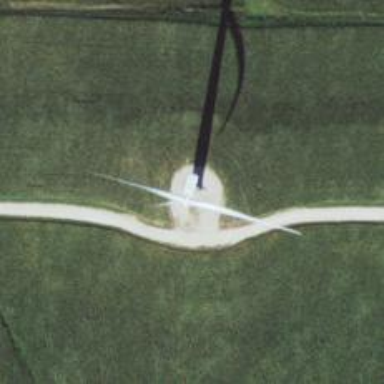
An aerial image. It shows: Wind generator powered by wind. The generator type is horizontal axis and it uses wind turbines.